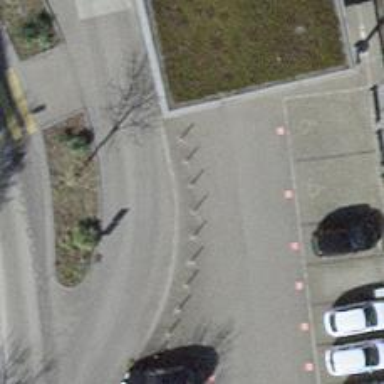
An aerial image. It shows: Bollard barrier.